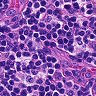
Metastatic tissue present: no